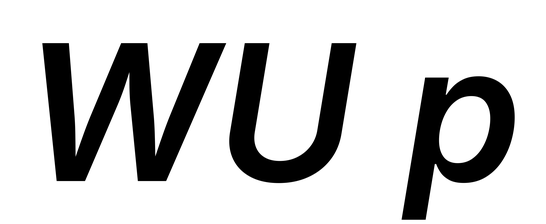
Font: Inter-Italic_SemiBold_Italic